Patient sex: F
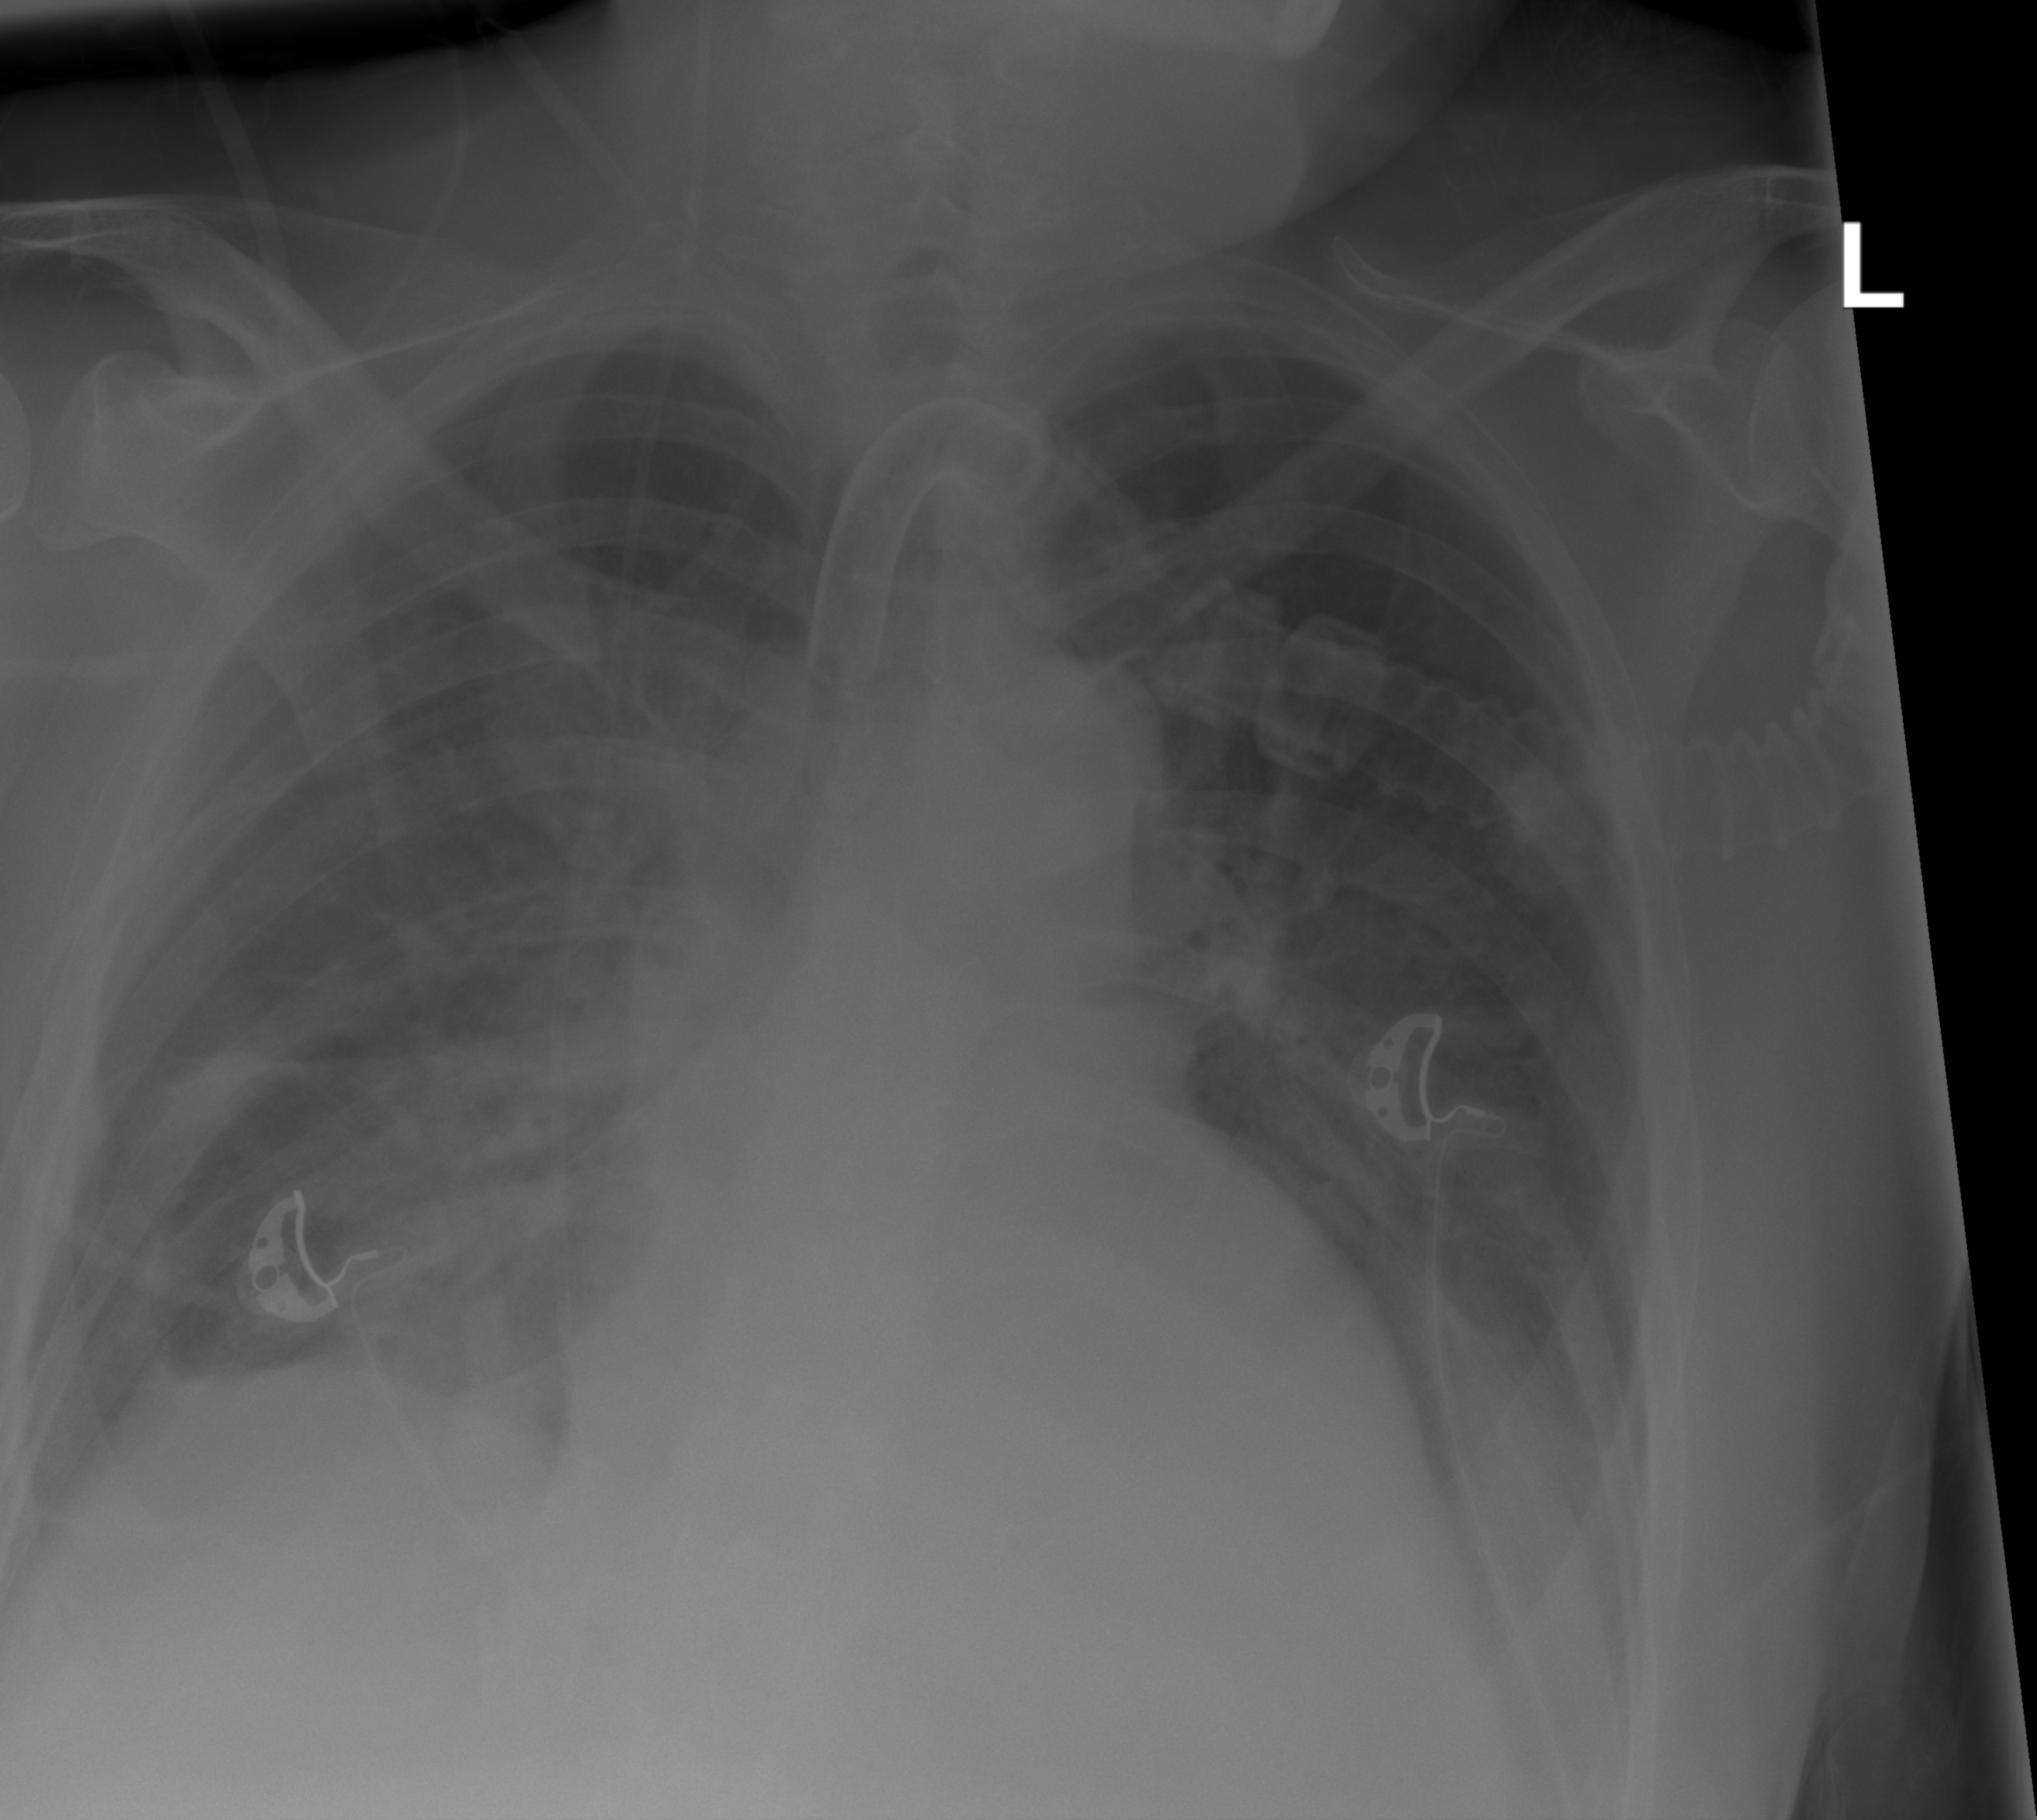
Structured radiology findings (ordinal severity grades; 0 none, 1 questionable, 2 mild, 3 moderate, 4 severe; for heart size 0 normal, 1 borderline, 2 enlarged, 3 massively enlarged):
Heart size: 2
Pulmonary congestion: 2
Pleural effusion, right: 2
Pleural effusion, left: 2
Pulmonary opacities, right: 3
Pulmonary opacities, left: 1
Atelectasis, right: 2
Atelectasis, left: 2